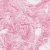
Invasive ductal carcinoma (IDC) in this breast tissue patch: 0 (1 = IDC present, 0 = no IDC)